Field crop: maize
Growth stage: 1
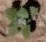
Species: chenopodium